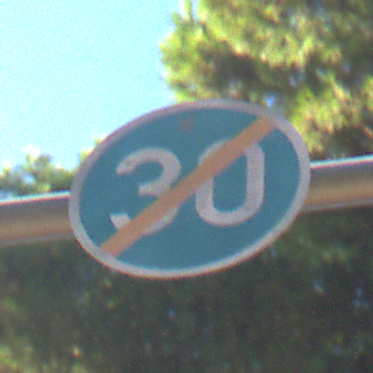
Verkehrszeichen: EndeMindestgeschwindigkeit
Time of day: MorningAfternoon
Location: Outdoor (Suburban)
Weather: Clear
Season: NotSpecified
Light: Natural